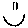
Label: smiley face